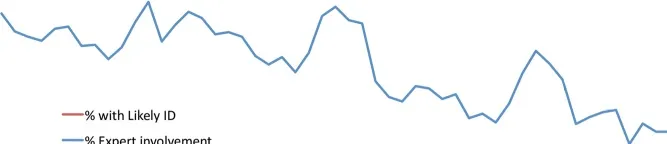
For ispotnature. org in the 4-year period shown: a The percentage of observations submitted each month that received a likely ID and the percentage where an expert provided or agreed the determination b The number of observations submitted per month.
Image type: pathology (fish)